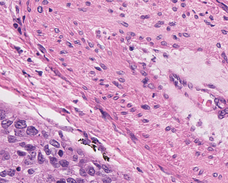
Tumor epithelial tissue: yes
Tumor-associated stroma tissue: yes
Normal tissue: no